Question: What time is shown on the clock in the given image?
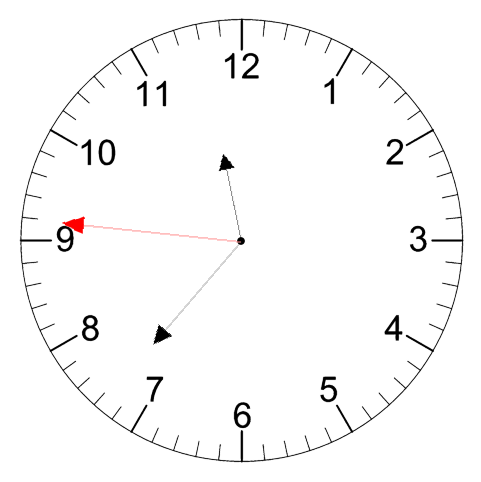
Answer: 11:36:46